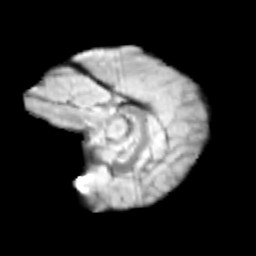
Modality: T2w
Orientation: sagittal
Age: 10
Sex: female
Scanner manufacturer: siemens
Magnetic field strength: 3 T
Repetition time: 3.8 s
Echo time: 0.07 s